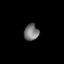
Tissue: lung
Cell type: Fibroblasts
Senescence score: 0.6053
Nuclear area (px): 238
Mean DAPI intensity: 117.87